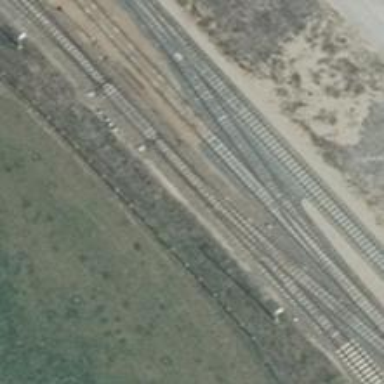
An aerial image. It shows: Railway switch with the turnout side on the left.